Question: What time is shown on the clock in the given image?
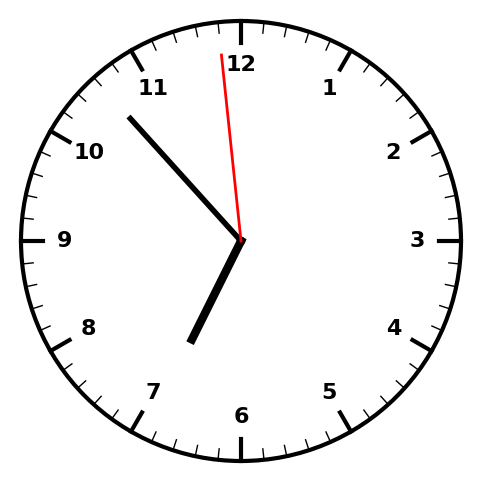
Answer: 06:52:59